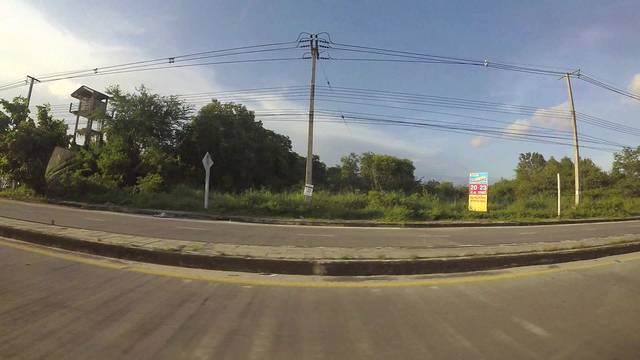
Region: Thailand
Coordinates: 12.681, 101.291